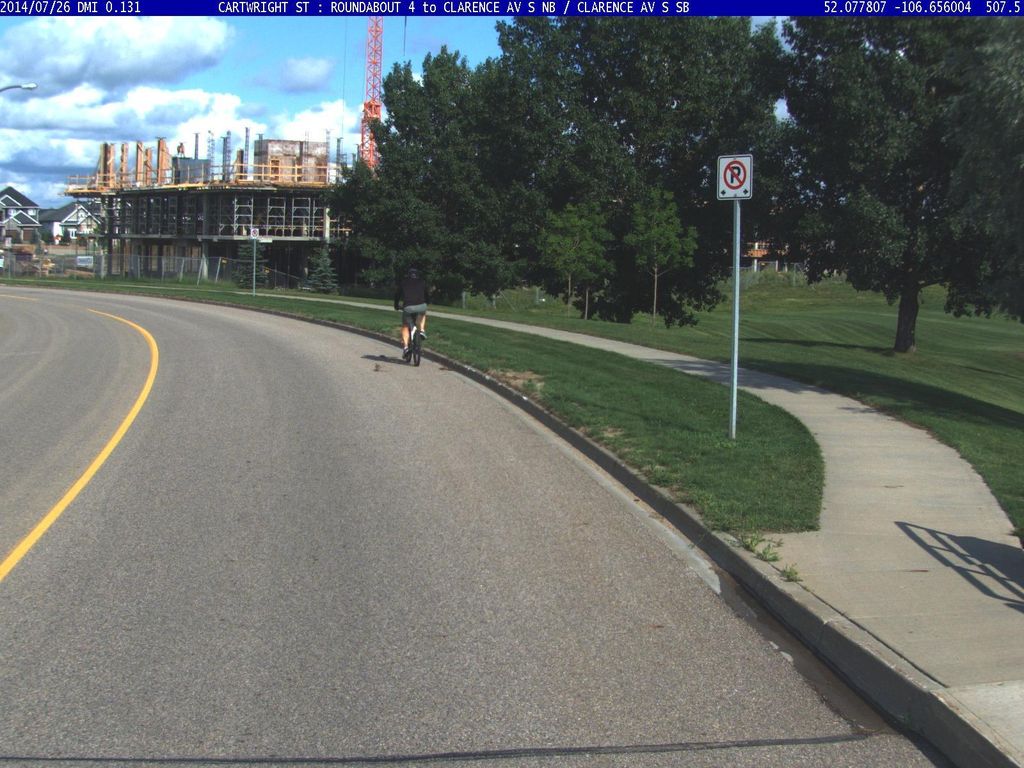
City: saskatoon